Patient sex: F
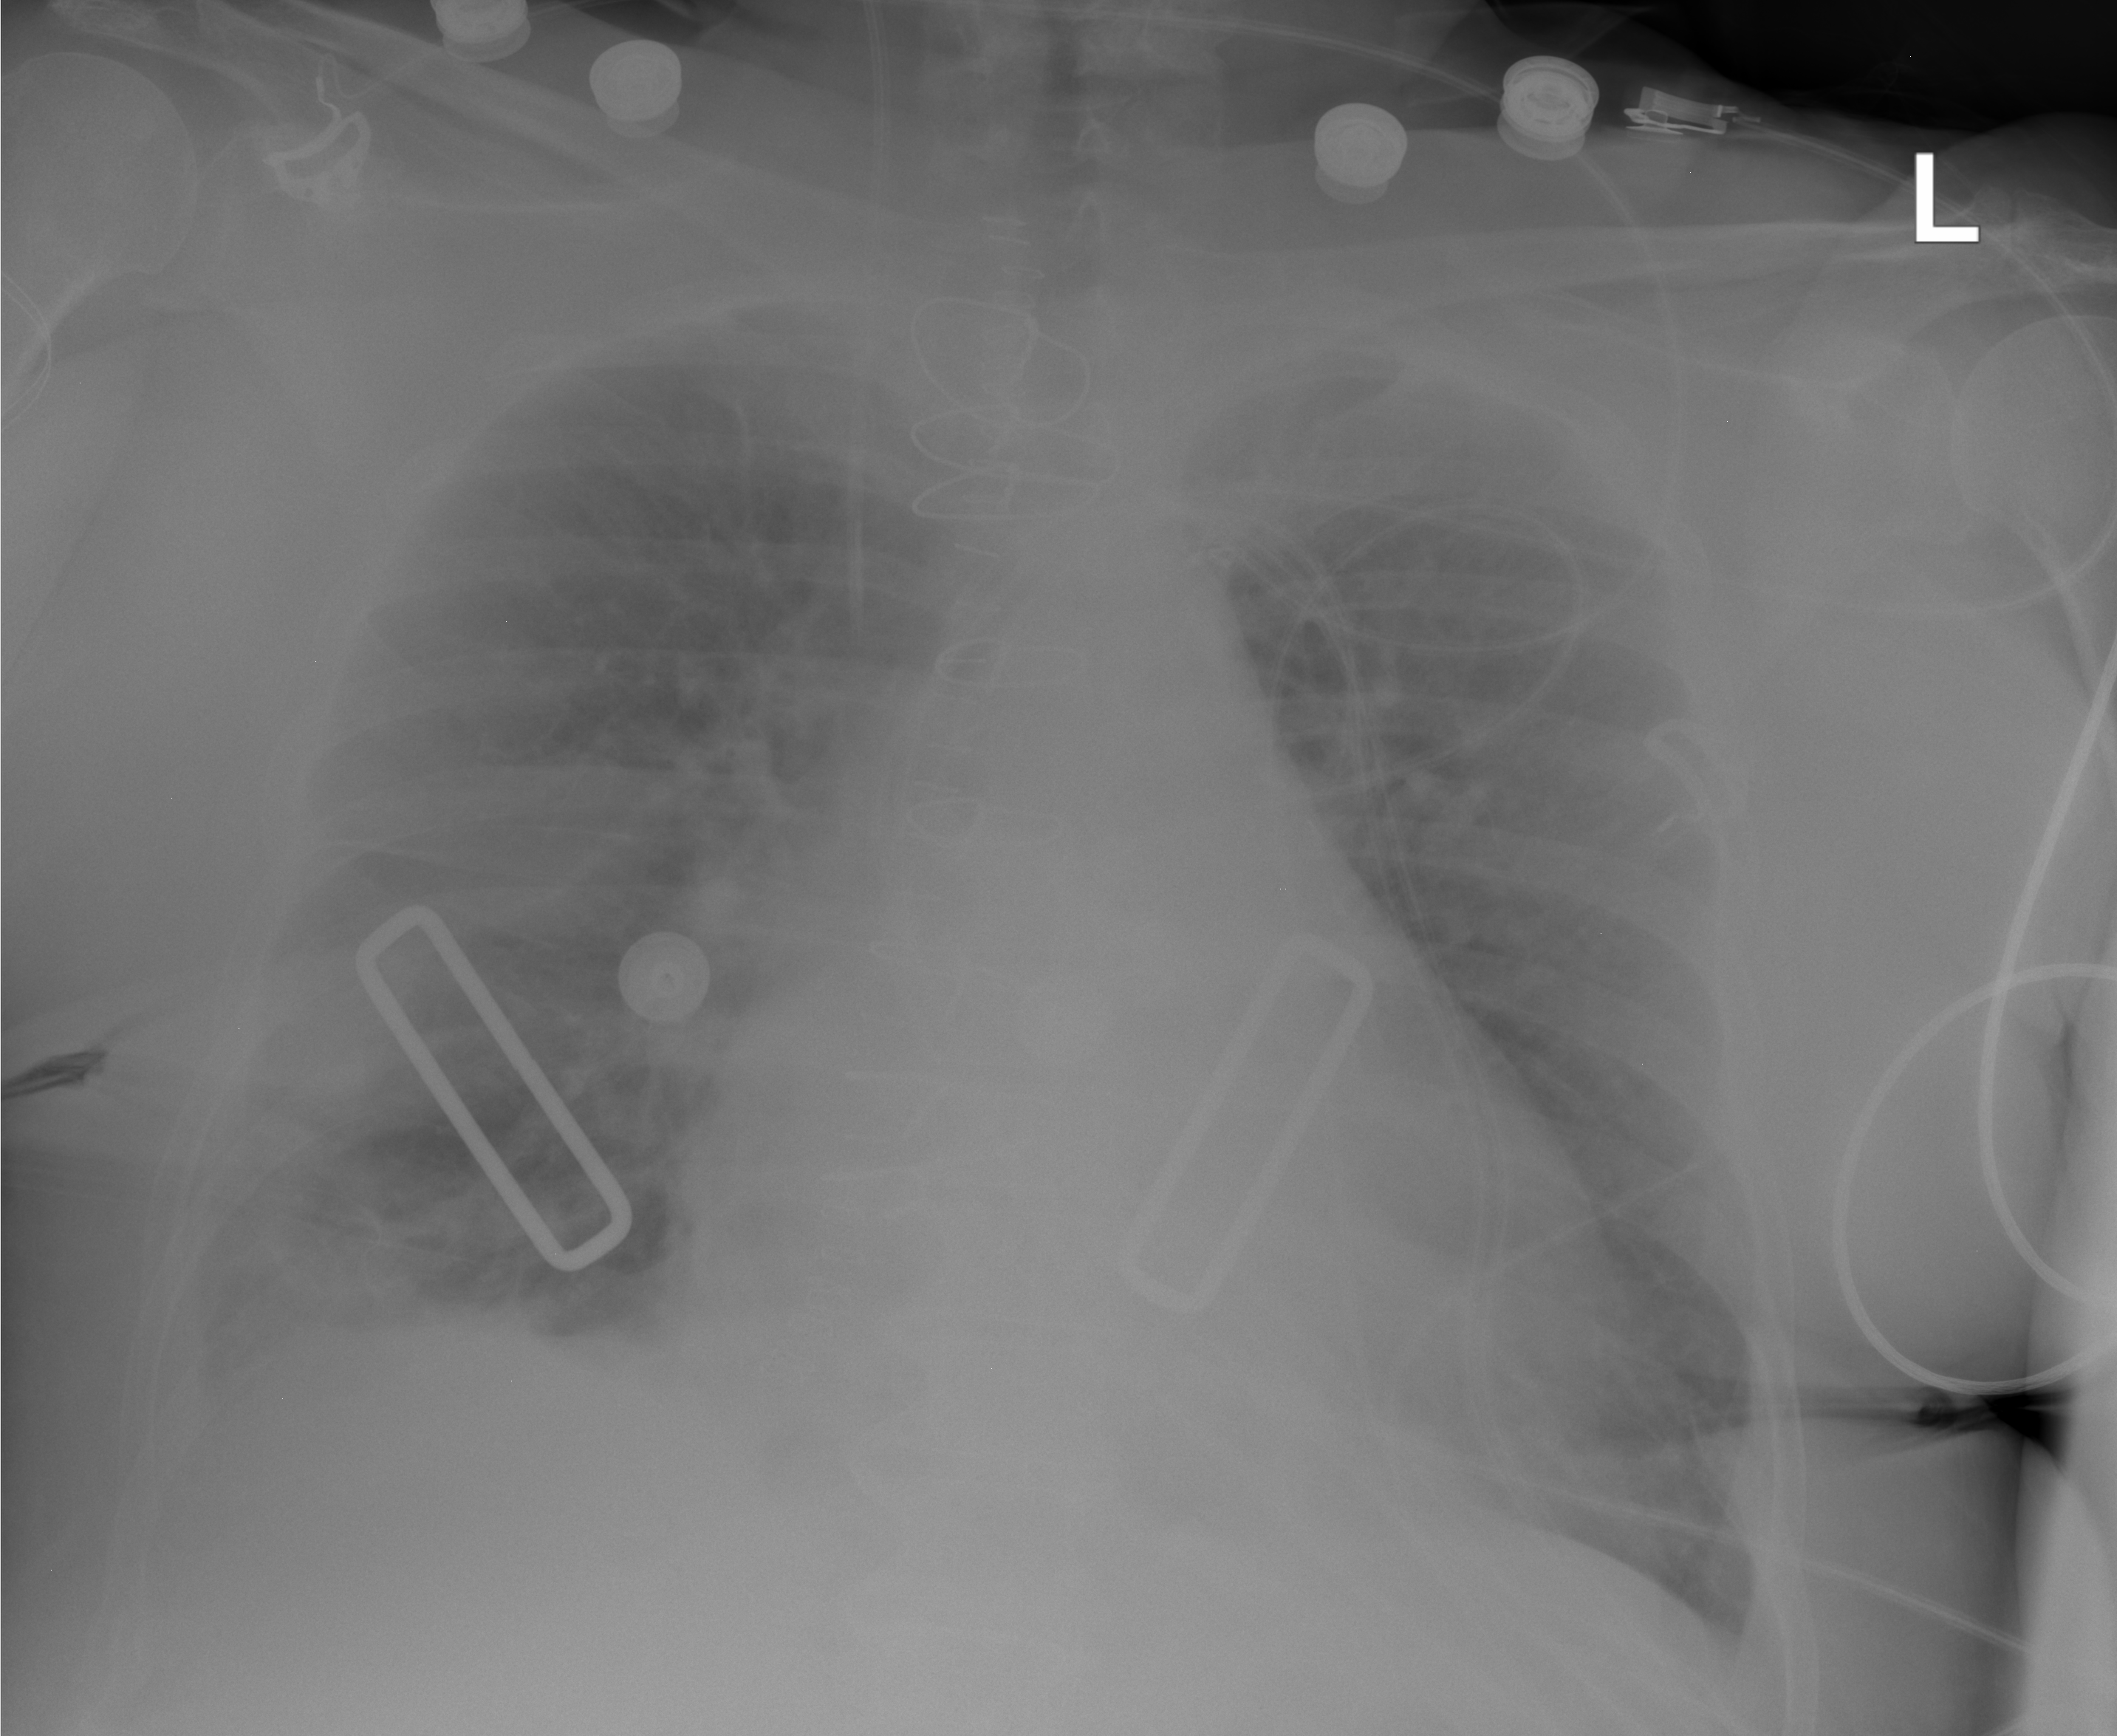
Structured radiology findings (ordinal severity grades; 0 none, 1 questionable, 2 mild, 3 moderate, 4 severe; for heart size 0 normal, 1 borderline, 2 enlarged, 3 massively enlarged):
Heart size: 1
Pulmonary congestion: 2
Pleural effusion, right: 2
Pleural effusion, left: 1
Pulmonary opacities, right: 0
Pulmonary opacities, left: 0
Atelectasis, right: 2
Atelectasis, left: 0